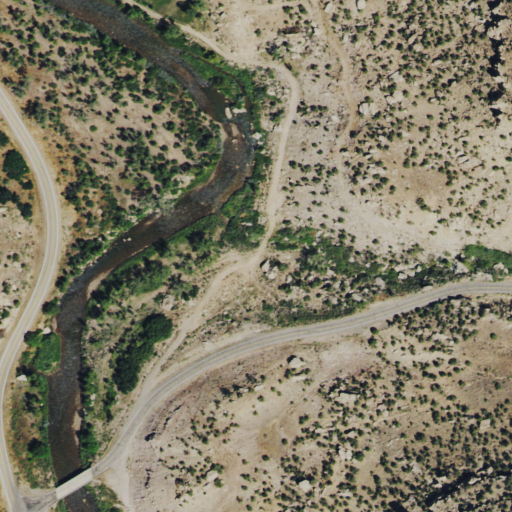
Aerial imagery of valley in Colorado named Calamity Draw containing evergreen forest, woody wetlands, shrub, low intensity development, herbaceous wetlands, medium intensity development, open development, high intensity development, open water, and cultivated crops